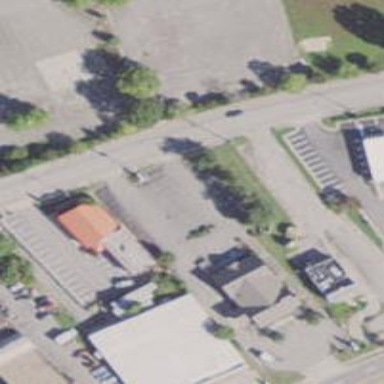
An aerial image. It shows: Parking area with surface.